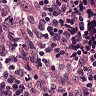
Metastatic tissue present: no